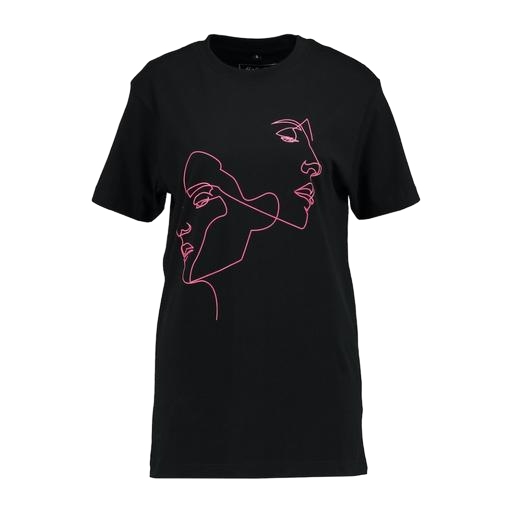
black plus size printed t-shirt only macy, black bisou t-shirt, black woman print t-shirt, white background